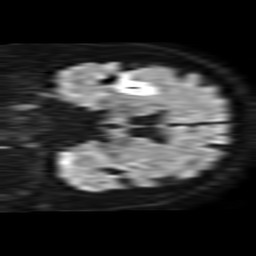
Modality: TRACE
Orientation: coronal
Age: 57
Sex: male
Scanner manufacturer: philips
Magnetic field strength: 1.5 T
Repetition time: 3.4 s
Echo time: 0.06922 s